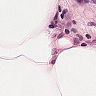
Metastatic tissue present: no